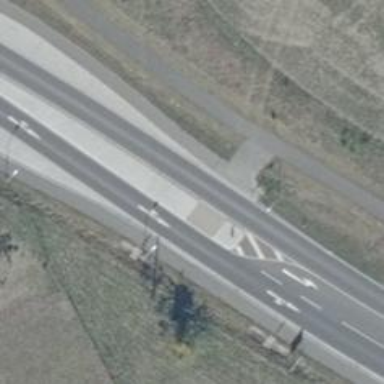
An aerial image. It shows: Primary road with asphalt surface.